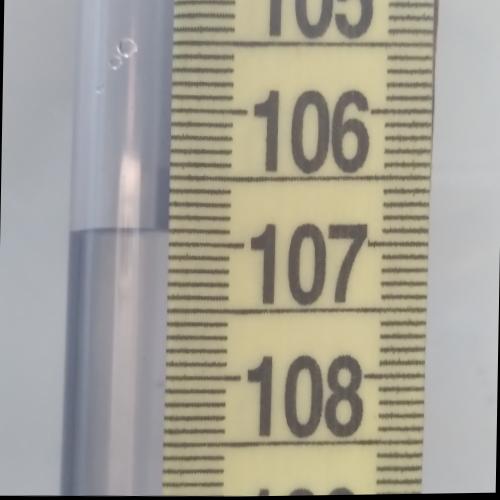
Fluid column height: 106.9 cm